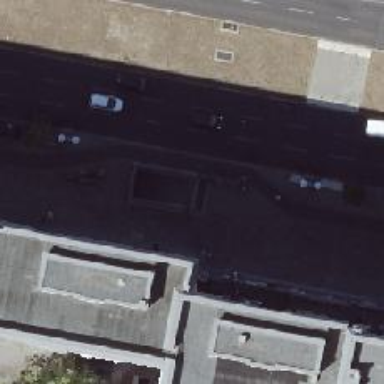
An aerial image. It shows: Subway entrance.